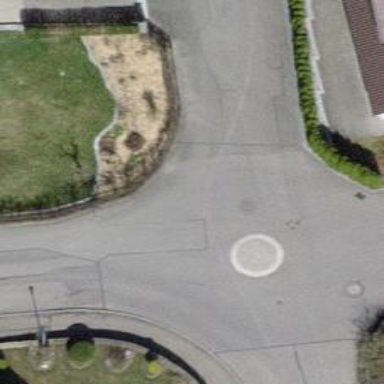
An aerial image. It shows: Mini roundabout on the road.